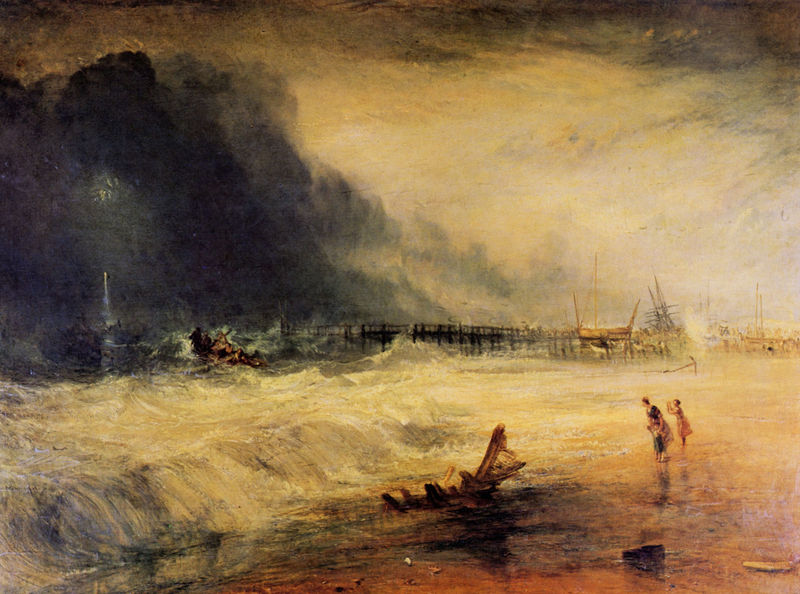
Titel: Ein Rettungsboot mit Manby-Vorrichtung fährt zu einem gestrandeten Schiff, das Notsignale (blaue Lichter) aussendet
Künstler: William Turner
Standort: London
Institution: Victoria & Albert Museum
Schlagwörter: blau, dunkel, gemälde, gewitter, himmel, kampf, mann, meer, schatten, wasser, weiß, wolken, frauen, gelb, grün, landschaft, menschen, mädchen, ocker, sand, see, ufer, braun, frau, grau, hell, holz, kleider, licht, lichter, männer, orange, pastell, schwarz, ölbild, blick, rot, wolke, beige, leute, malerei, mensch, stehen, tod, blicken, schauen, öl, kalt, nass, natur, spiegelung, wind, brücke, gewässer, rauch, sonne, insel, land, gold, mantel, familie, kind, mutter, personen, person, kontrast, boot, boote, kinder, ruder, bewegt, bewölkt, gischt, küste, schiff, schiffe, segel, segelboot, segelschiffe, sommer, strand, welle, wellen, jungen, mast, segelschiff, farben, sonnenlicht, farbe, nebel, monochrom, herbst, winter, spazieren, hafen, industrie, anleger, kai, masten, promenade, böschung, schaum, brandung, gewalt, naturgewalt, not, orkan, pier, schiffbruch, seenot, seestück, staffage, steg, sturm, sturmflut, tornado, tosend, treibgut, treibholz, turner, unglück, untergang, unwetter, wild, wogen, ausleger, geländer, bretter, junge, warten, ölfarbe, ölfarben, frühling, segelboote, ozean, stege, regen, barfuss, mond, lichtstrahl, helligkeit, suchen, leuchtturm, kälte, windig, brett, mondschein, strahl, staunen, seegang, kontraste, kaputt, schwärze, landschaftsbild, hilfe, märchen, wrack, uferpromenade, frühjahr, spaziergänger, englisch, hölzer, schwefelgelb, signal, anlegestelle, gestrandet, kentern, tosen, rufen, nässe, müll, brechen, strandgut, erstaunen, unrat, william turner, strum, fund, fundstück, schwemmholz, horzont, wiliam, regenmantel, brandun, brandungs, fundstücke, gewal, landeinwärts, landfschaft, offenes meer, poncho, riesenwelle, scahum, schoffe, schäumend, regenunruhig